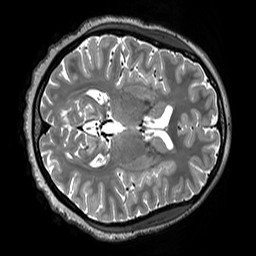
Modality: T2w
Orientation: axial
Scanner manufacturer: siemens
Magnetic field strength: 3 T
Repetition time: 3.2 s
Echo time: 0.406 s